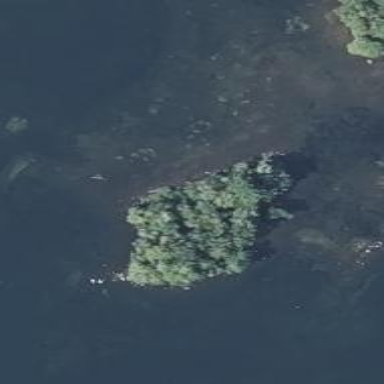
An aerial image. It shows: Image showing island.